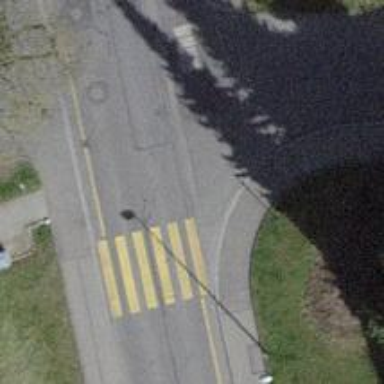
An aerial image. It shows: Marked crossing on the road.